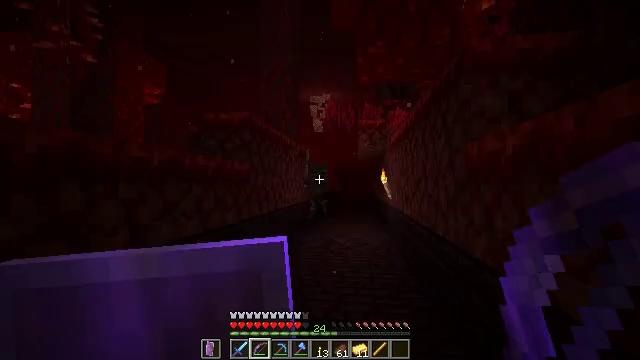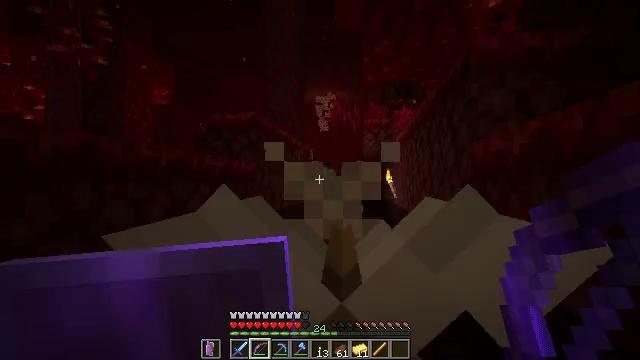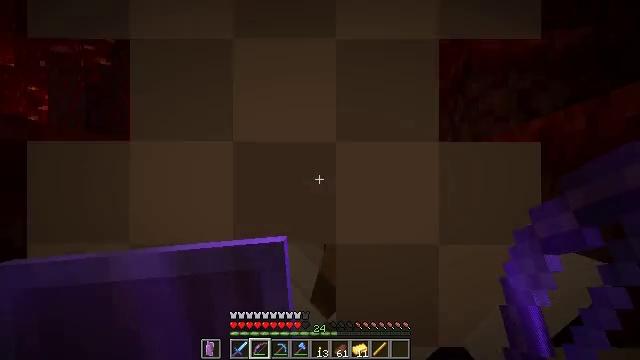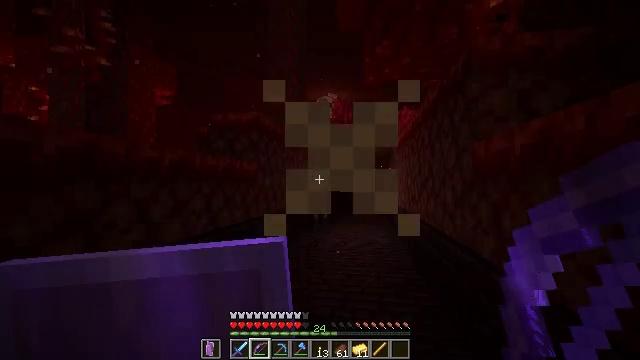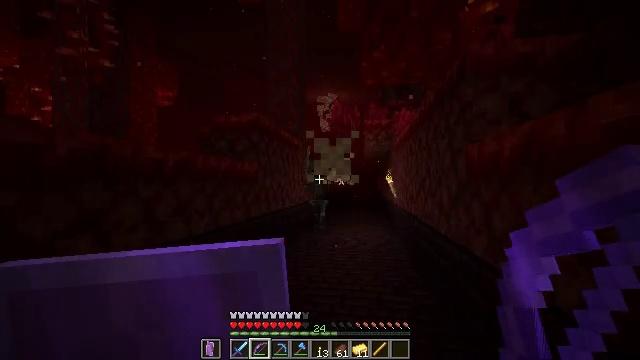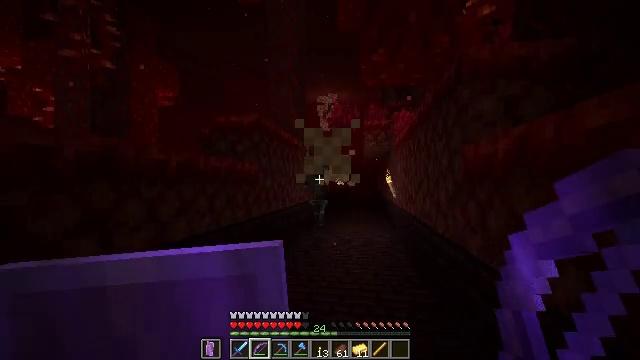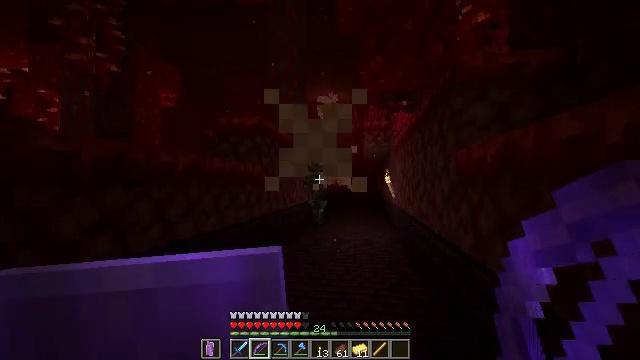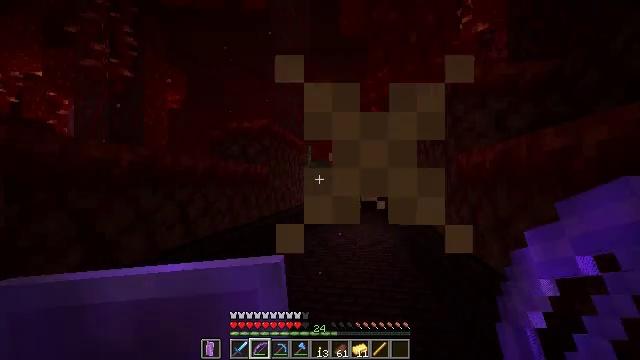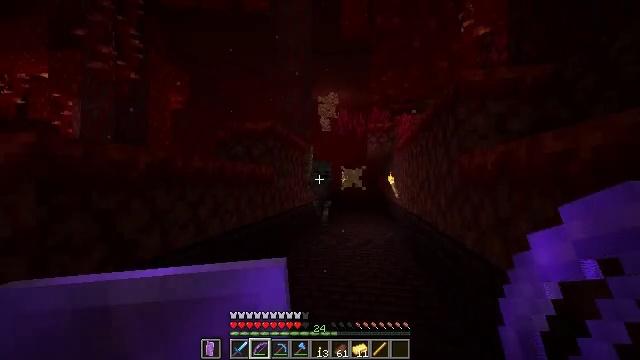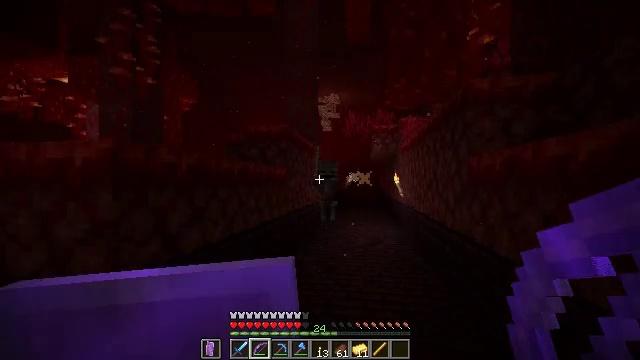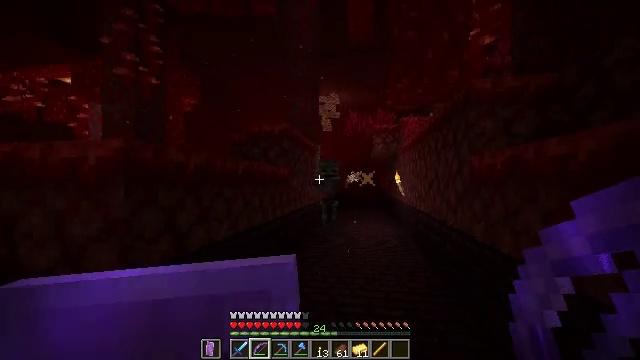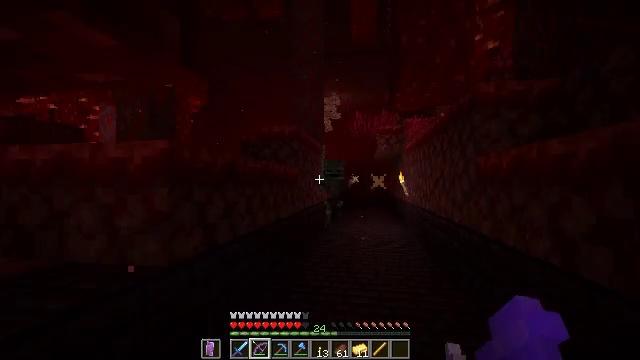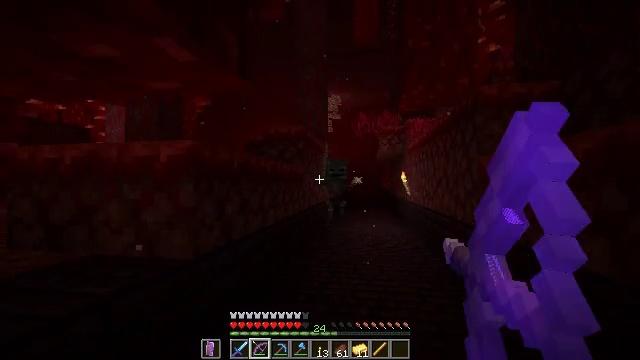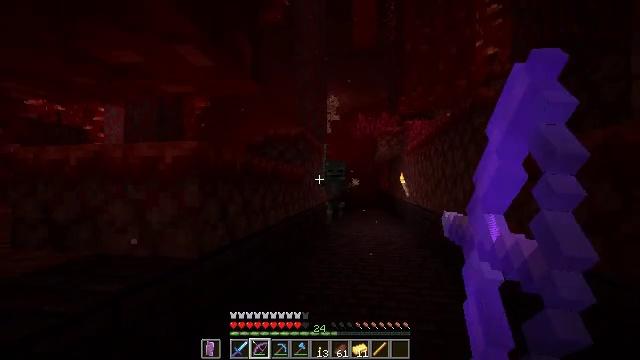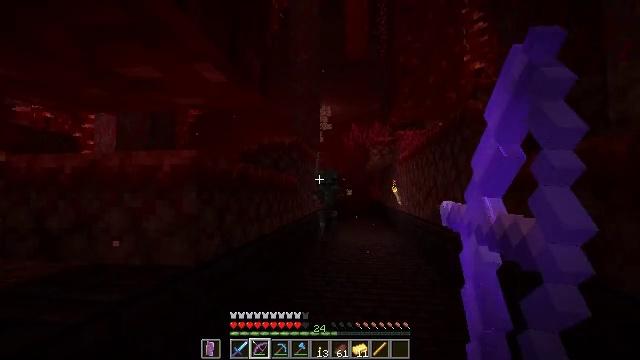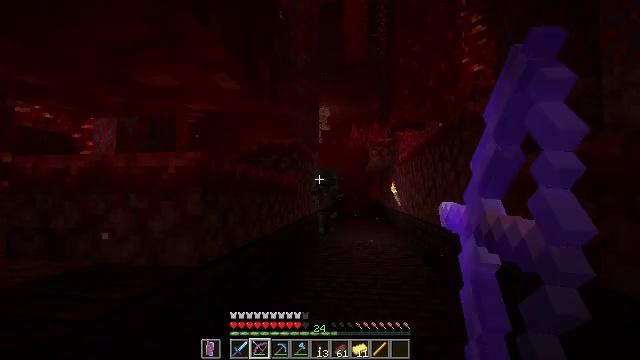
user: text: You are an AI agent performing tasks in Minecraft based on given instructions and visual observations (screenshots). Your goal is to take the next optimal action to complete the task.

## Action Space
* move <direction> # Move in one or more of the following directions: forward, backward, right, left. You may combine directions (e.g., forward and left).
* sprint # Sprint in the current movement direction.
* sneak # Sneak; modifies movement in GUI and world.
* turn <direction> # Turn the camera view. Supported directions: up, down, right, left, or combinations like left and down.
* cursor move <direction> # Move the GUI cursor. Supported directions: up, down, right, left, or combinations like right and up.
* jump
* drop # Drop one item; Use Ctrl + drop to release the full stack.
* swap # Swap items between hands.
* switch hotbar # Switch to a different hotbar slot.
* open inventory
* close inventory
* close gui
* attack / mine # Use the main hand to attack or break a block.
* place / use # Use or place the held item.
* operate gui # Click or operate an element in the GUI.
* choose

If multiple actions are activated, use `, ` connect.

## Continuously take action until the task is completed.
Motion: motion action
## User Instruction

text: Kill hostile mobs.
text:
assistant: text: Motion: turn left
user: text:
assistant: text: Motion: no_op
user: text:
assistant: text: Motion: no_op
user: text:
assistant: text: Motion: move back
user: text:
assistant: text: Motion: move back
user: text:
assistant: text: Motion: move back and move left
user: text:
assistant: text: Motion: move back and move left
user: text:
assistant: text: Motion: move back and move left
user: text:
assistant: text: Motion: move back and move left
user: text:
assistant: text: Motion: move back and move left
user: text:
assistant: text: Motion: move back and move left, use / place
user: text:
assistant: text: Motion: move back and move left, use / place
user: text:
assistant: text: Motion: move back and move left, use / place
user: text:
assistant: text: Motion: move back and move left, turn right and up, use / place
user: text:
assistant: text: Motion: move back, use / place
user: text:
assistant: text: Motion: move back, use / place
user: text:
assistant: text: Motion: move back, use / place
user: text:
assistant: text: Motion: move back, use / place
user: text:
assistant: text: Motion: move back, use / place
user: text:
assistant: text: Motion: move back, use / place
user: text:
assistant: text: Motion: move back, use / place
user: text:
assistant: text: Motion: move back, turn right, use / place
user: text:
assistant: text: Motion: move back, turn right, use / place
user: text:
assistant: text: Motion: move back, use / place
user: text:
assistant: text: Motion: move back, use / place
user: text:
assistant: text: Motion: move back, use / place
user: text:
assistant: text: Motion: move back, use / place
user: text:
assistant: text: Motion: move back, use / place
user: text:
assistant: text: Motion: move back, turn left and down, use / place
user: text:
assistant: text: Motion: move back, use / place